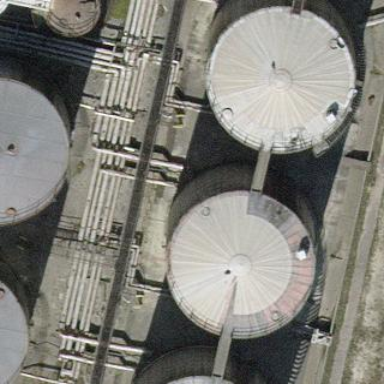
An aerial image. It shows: Industrial building with storage tank.